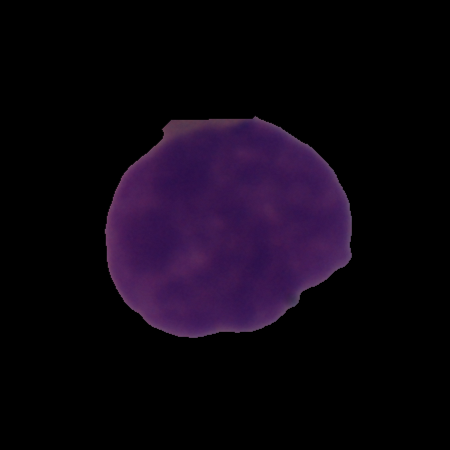
Label: cancer